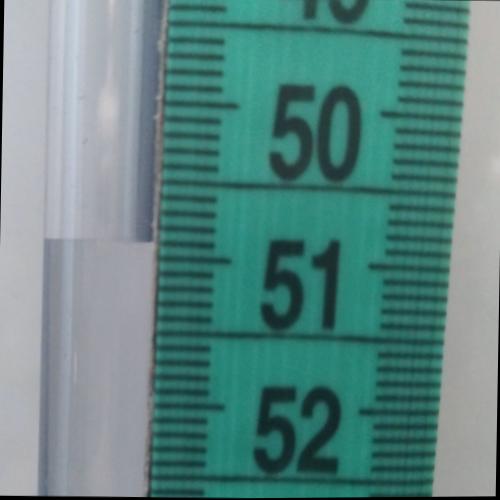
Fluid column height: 50.9 cm